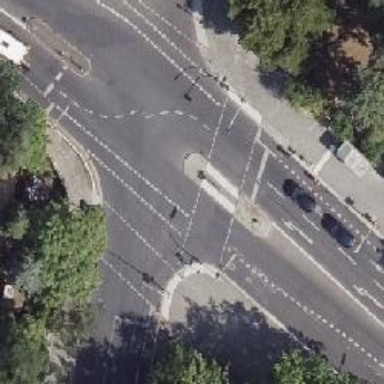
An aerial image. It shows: Road crossing with traffic signals.